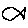
Label: fish